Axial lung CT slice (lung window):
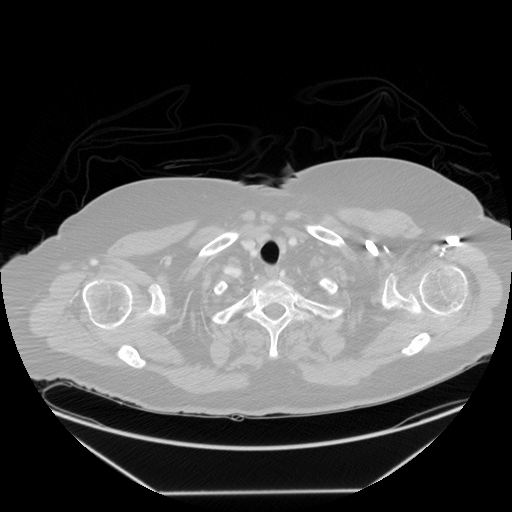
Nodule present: no